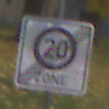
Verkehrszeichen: EndeZone20
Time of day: MorningAfternoon
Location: Outdoor (Nature)
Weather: Overcast
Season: Autumn
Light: Natural